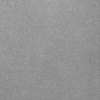
Label: dusty